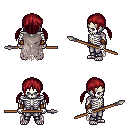
a pixel art fantasy rpg character, male body template, skeleton, gray tattered cape, metal pants, brunette twin-tailed hairstyle, cloth bracers, spear, four views (front, back, left, right), 2x2 character sprite sheet, small pixel art, hard edges, no anti-aliasing